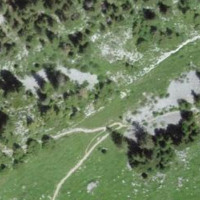
EUNIS habitat code: 23
Species observed at this site:
Parnassia palustris
Saxifraga paniculata